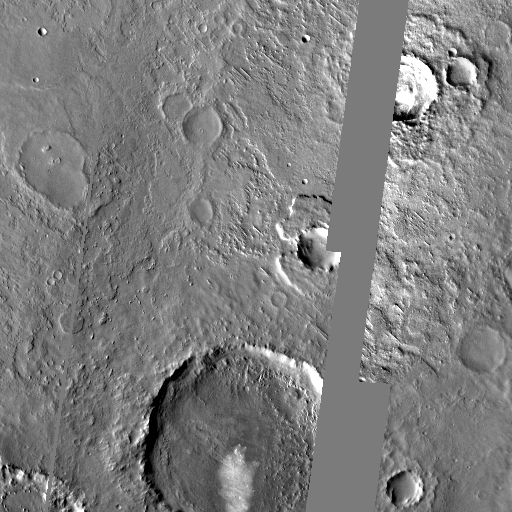
Crater classes present: Background, Other, Layered, Buried, Secondary